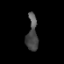
Tissue: prostate
Cell type: Myeloid cells
Senescence score: 0.3547
Nuclear area (px): 376
Mean DAPI intensity: 75.053